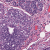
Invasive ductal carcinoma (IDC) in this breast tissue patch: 0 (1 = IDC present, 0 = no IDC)